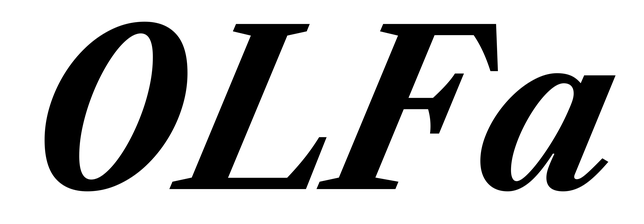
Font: LibreCaslonText-Italic_Bold_Italic